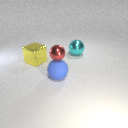
large yellow metal cube in front of large cyan metal sphere